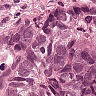
Metastatic tissue present: yes